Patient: sex F, age 26
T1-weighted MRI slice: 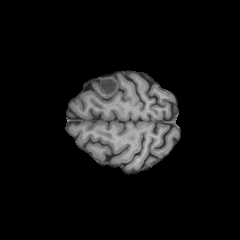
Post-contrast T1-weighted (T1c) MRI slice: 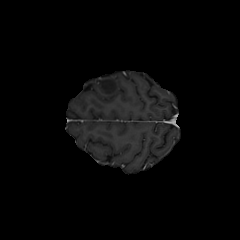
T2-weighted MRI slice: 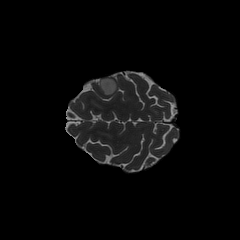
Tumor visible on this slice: yes
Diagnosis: Astrocytoma, IDH-mutant
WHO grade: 2